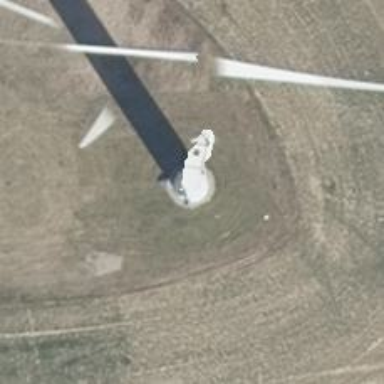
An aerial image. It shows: Wind power generator with horizontal axis wind turbine manufactured by Vestas.